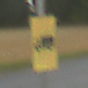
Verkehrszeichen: KFZZulaessigeGesamtmasse3Komma5TOhnePfeilsymbol
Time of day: SunriseSunset
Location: Outdoor (RoadRail)
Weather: PartlyCloudy
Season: NotSpecified
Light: Natural